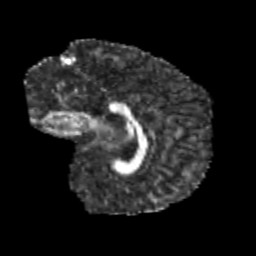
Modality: FA
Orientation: sagittal
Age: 9
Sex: male
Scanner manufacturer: siemens
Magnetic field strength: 3 T
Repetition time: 3.8 s
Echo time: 0.07 s